Question: The package I am using is 'linter-jshint', even after I add the '.jshintignore' file both in the project directory and home directory. It still lints the JavaScripe code inside the '.md' file.
How to make it only lint the file with '.js' extension.

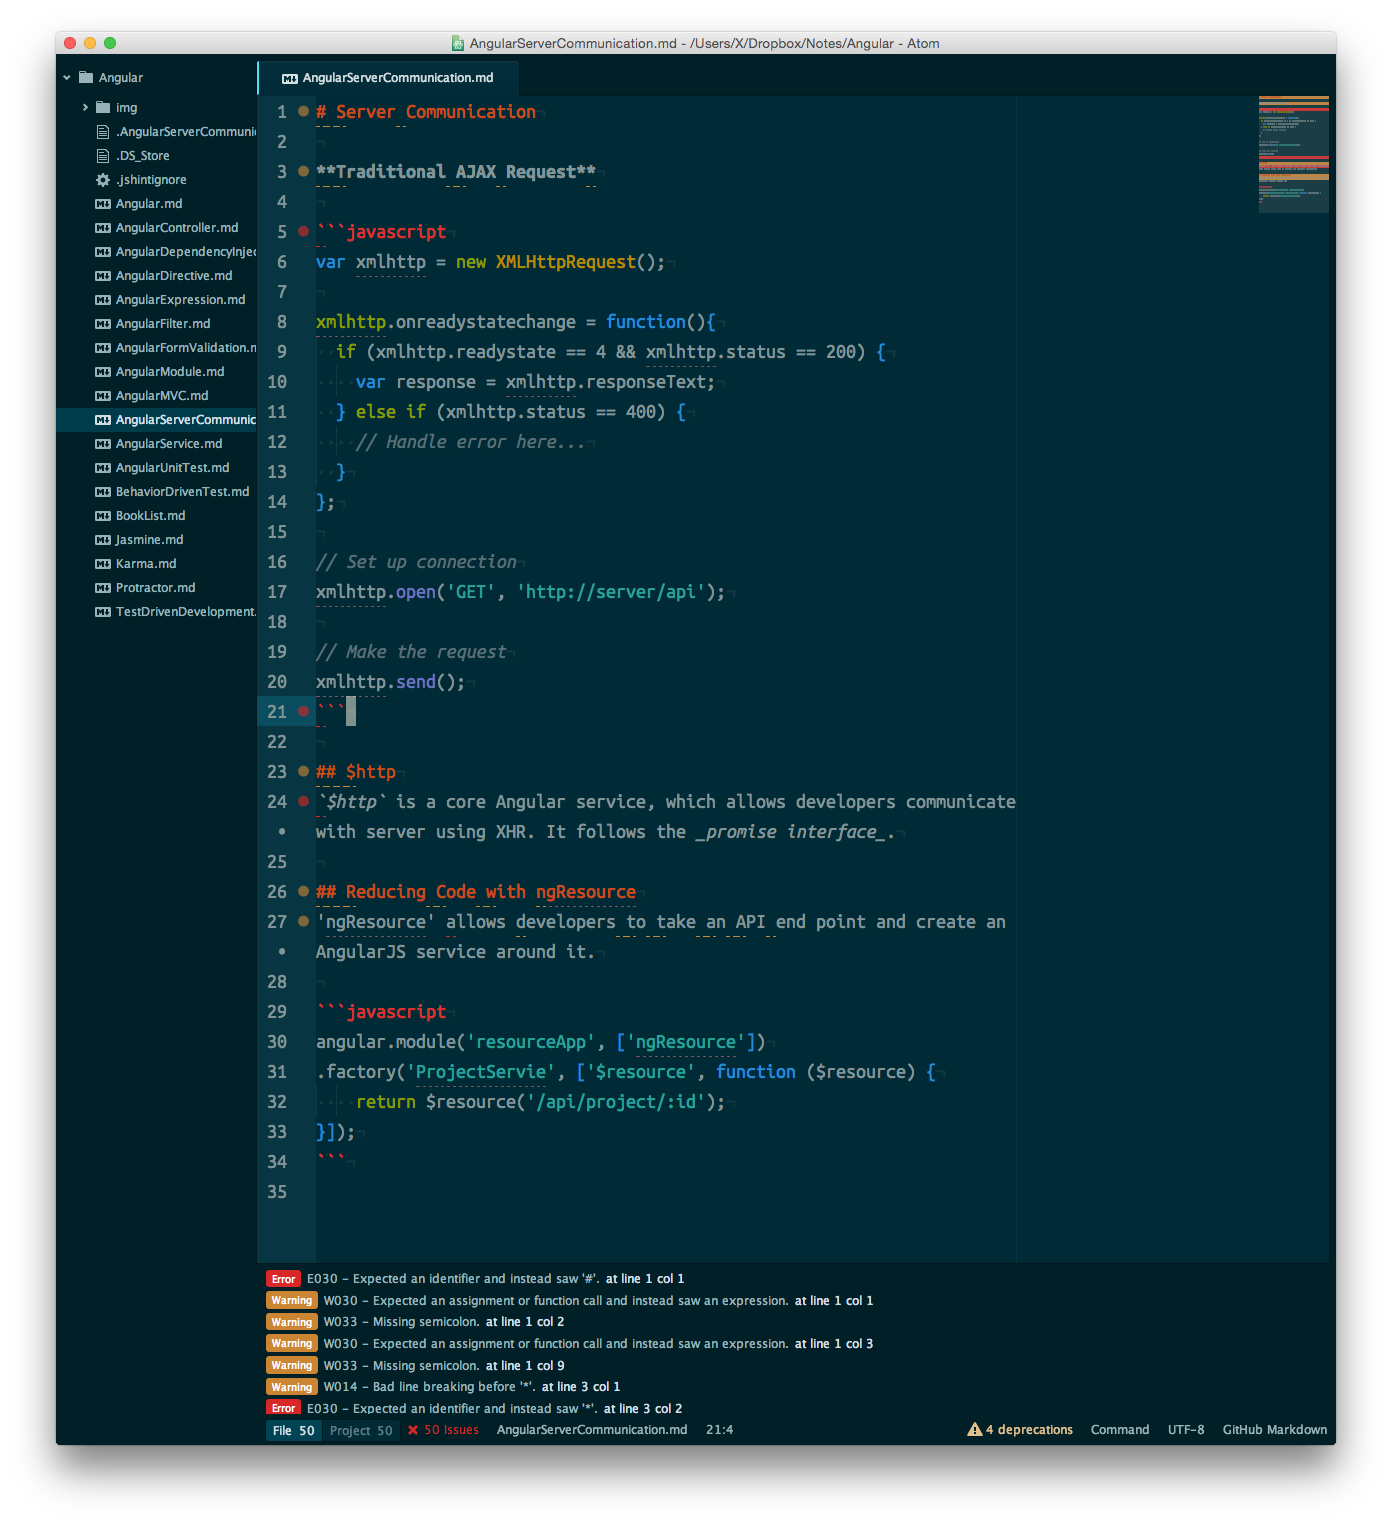
Answer: That is actually a bug in the core 'language-gfm' package. The base 'linter' determines which providers to invoke using the scopes that grammars provide us, the 'language-gfm' grammar provides incorrect scopes which results in linter-jshint being triggered in markdown files, it provides us 'source.js', instead of 'source.embedded.js'.
You can find more info about this bug in <URL>.
As a workaround you can disable 'language-gfm' package and install the 'language-markdown' package.